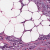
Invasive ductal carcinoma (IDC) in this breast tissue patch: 1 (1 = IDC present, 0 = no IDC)